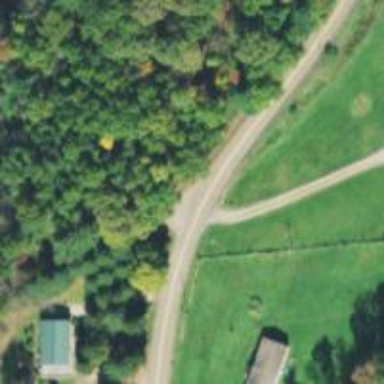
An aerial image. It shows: Driveway.